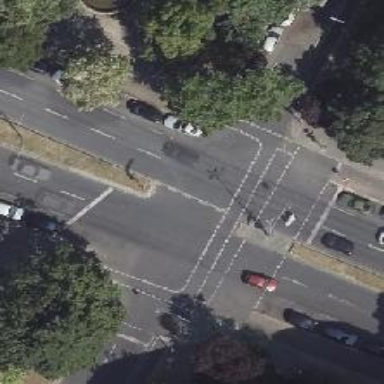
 featuring cycle track on the right side."